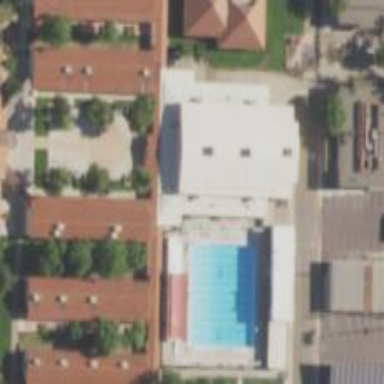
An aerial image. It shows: School building.